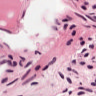
Metastatic tissue present: no